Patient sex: M
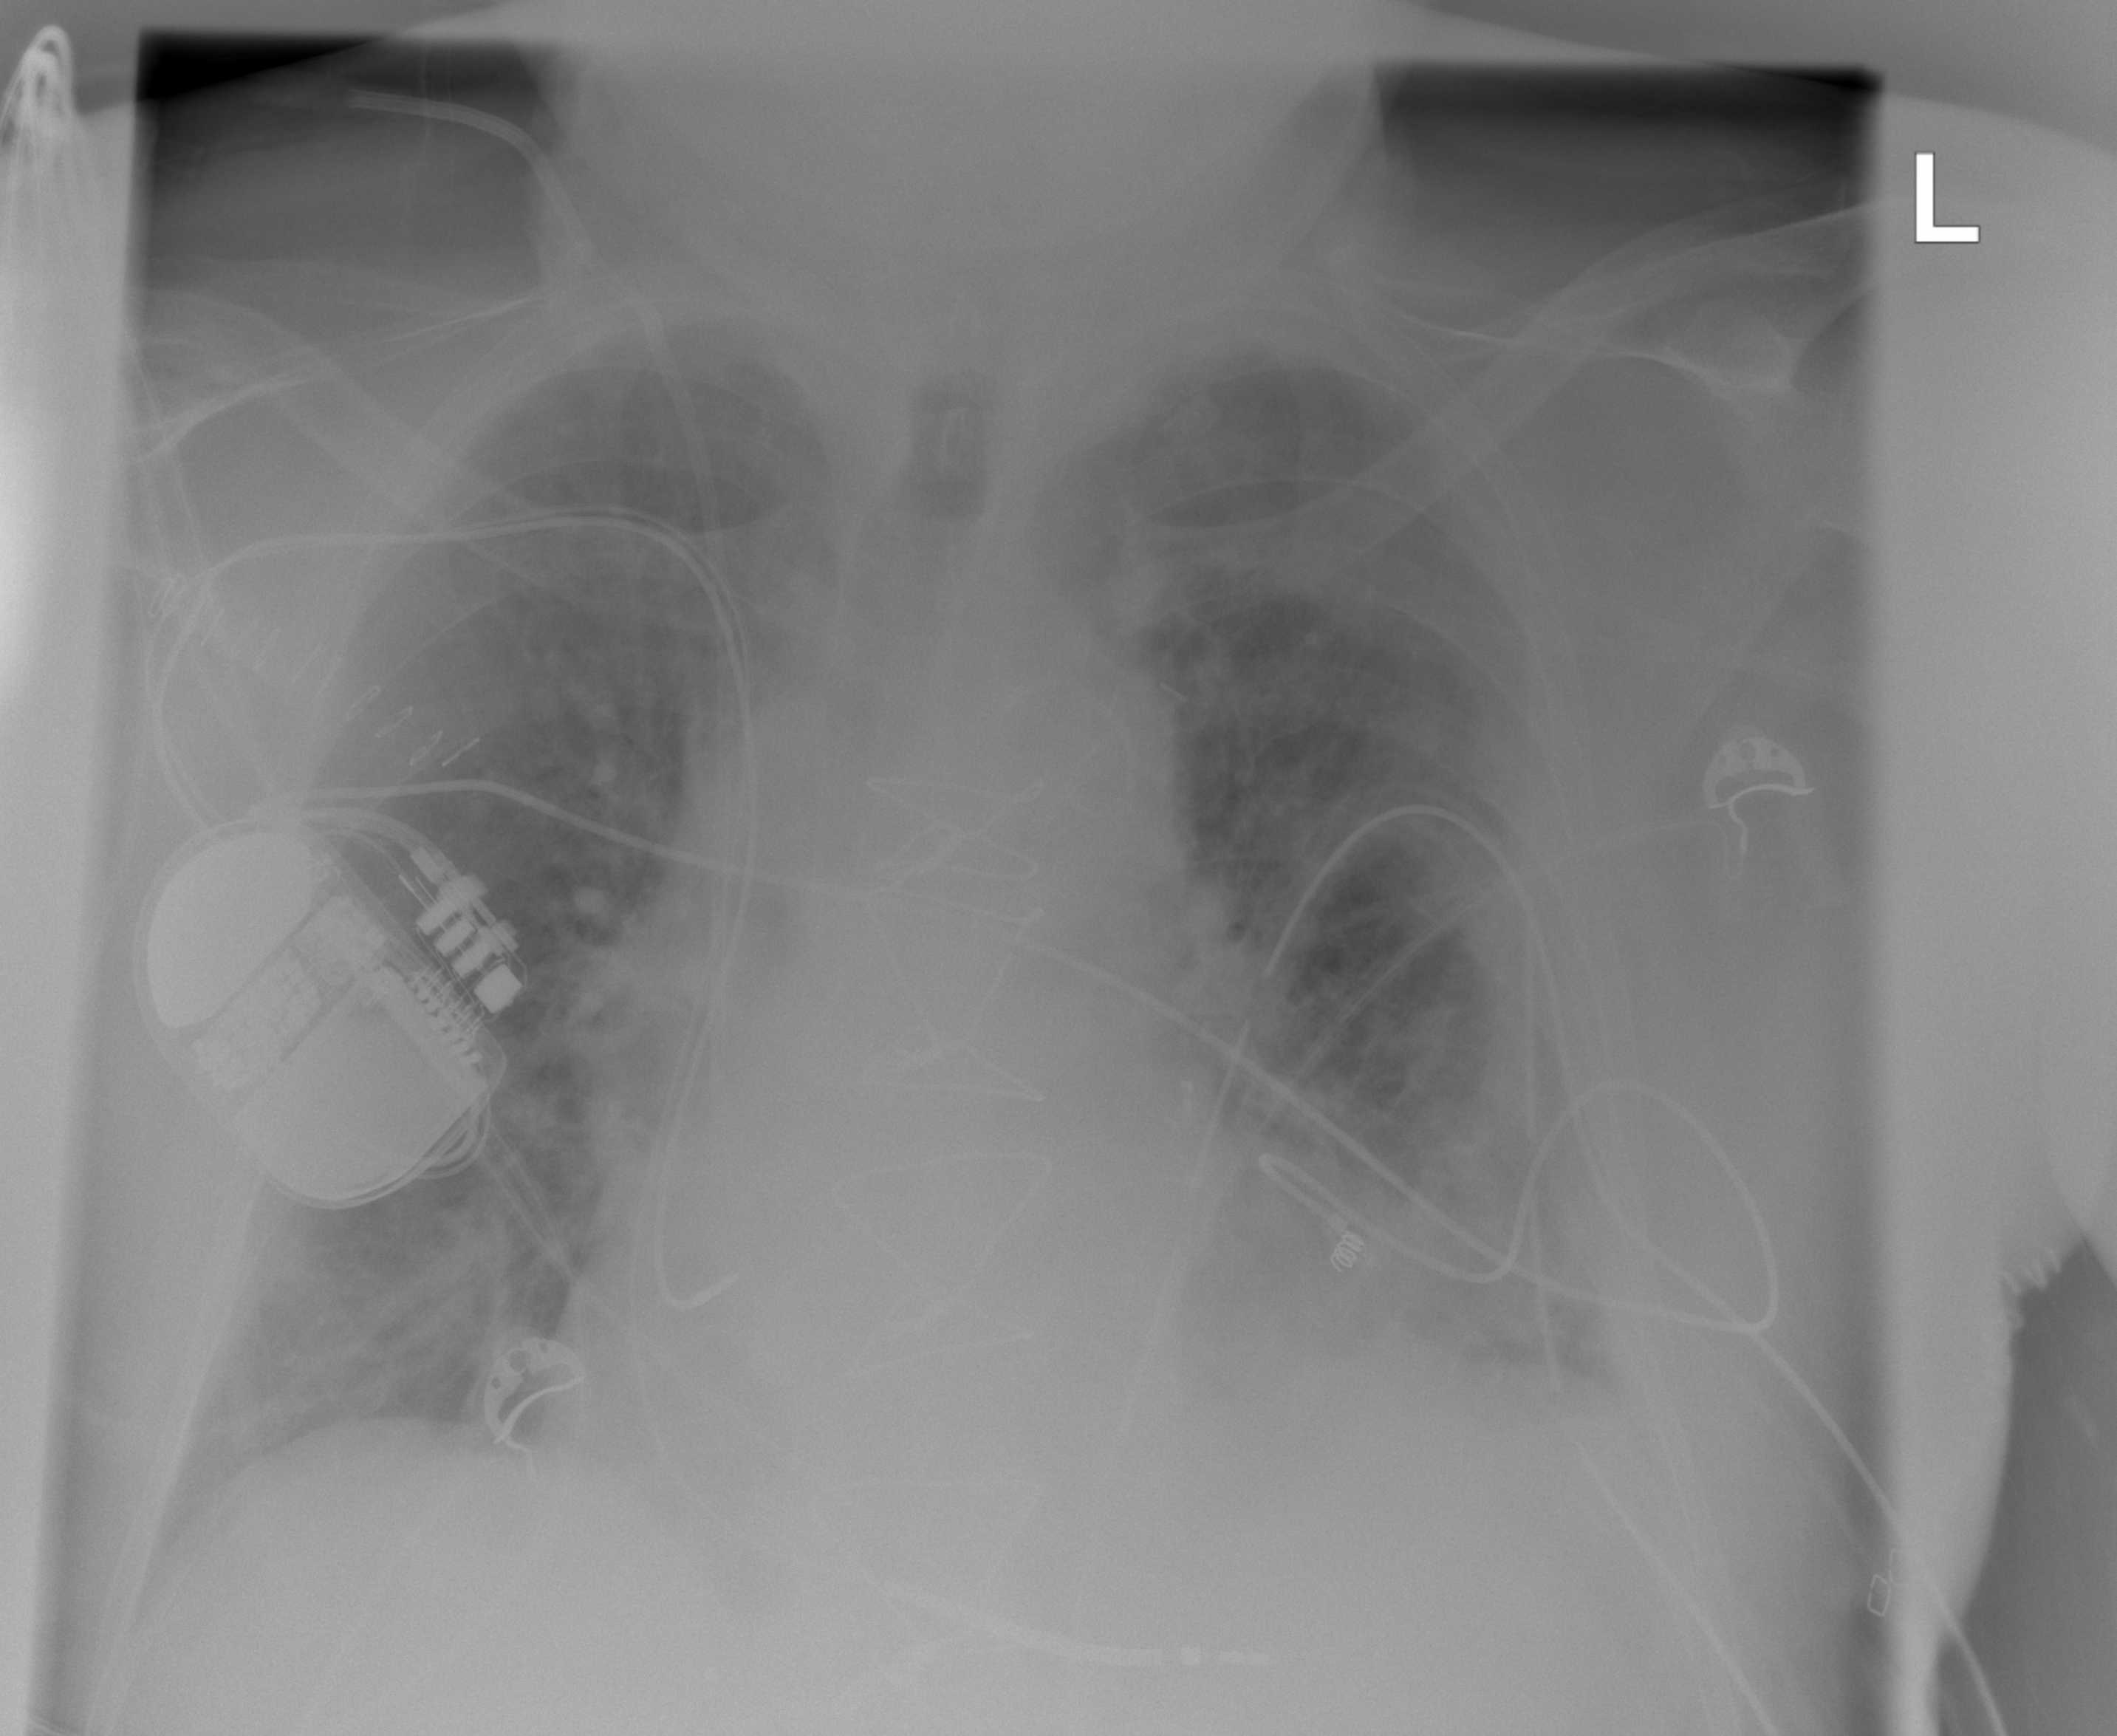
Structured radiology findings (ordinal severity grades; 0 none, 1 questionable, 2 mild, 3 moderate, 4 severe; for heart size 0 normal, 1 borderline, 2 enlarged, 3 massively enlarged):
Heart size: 2
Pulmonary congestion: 2
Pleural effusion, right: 2
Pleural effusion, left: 2
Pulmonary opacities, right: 0
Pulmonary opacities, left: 0
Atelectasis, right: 0
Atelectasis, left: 2